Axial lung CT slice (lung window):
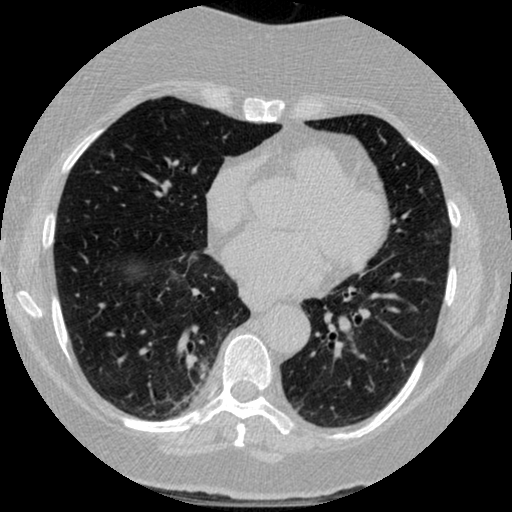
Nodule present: no